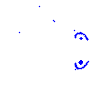
Particle: electron